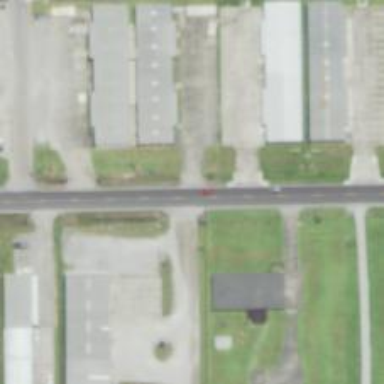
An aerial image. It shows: Secondary road with asphalt surface.